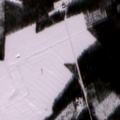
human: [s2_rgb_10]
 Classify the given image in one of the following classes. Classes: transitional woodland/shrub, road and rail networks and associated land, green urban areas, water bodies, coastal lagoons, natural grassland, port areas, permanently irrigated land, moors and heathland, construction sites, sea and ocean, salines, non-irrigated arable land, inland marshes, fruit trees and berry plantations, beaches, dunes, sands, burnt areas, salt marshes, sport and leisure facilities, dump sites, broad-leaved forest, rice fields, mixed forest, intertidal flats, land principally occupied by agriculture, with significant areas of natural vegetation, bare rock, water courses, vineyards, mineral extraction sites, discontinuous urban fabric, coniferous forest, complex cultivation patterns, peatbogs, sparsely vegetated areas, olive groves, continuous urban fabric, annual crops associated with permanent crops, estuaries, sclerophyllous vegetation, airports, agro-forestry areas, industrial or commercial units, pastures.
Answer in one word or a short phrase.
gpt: non-irrigated arable land, coniferous forest, mixed forest, transitional woodland/shrub